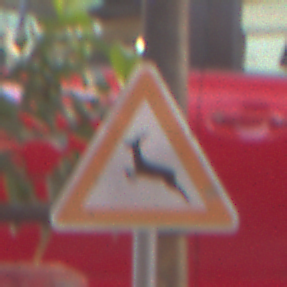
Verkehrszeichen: WildwechselRechts
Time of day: MorningAfternoon
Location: Outdoor (Urban)
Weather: Clear
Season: NotSpecified
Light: Natural